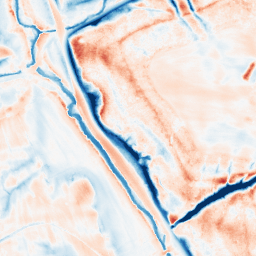
Category: edge_preserving
Decomposition family: guided
Decomposition parameters: radius: 8
eps: 0.1
Upsampling method: bicubic_3x
Upsampling parameters: scale: 3
Upsampling scale: 3